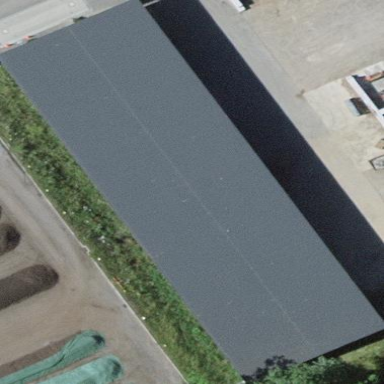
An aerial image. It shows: View of roof of building.